Aerial crown-view tile of a tropical tree (Barro Colorado Island, Panama), acquired 20250124:
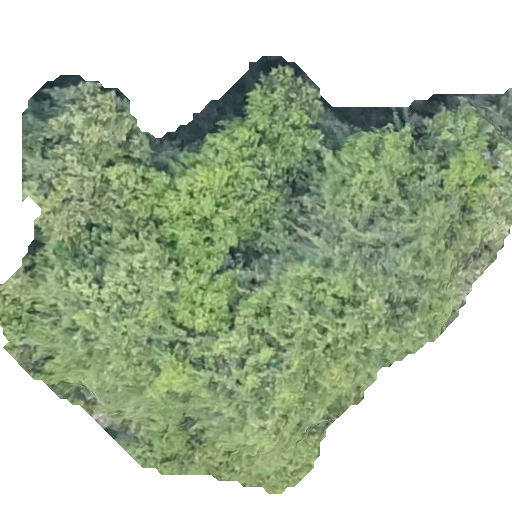
Species: Pouteria stipitata
GBIF accepted scientific name: Pouteria stipitata
Crown area: 238.989 m²